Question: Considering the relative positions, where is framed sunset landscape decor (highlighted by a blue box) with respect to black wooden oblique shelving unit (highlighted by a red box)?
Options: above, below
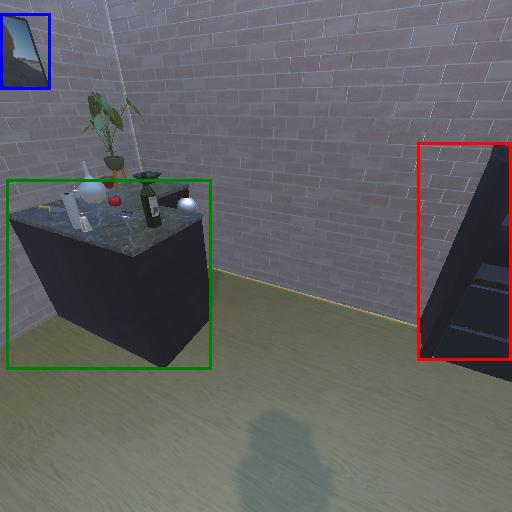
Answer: above